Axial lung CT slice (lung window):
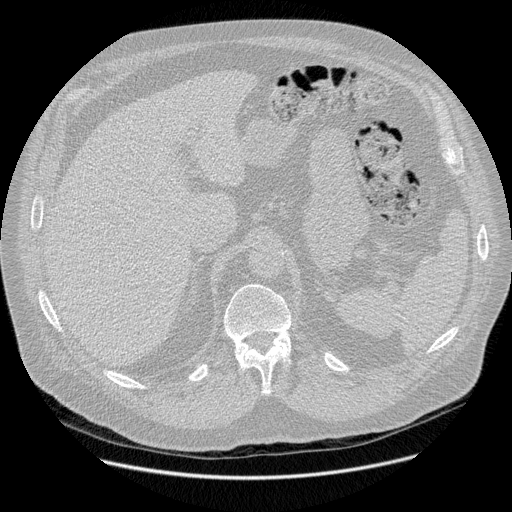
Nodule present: no